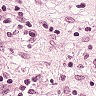
Metastatic tissue present: yes